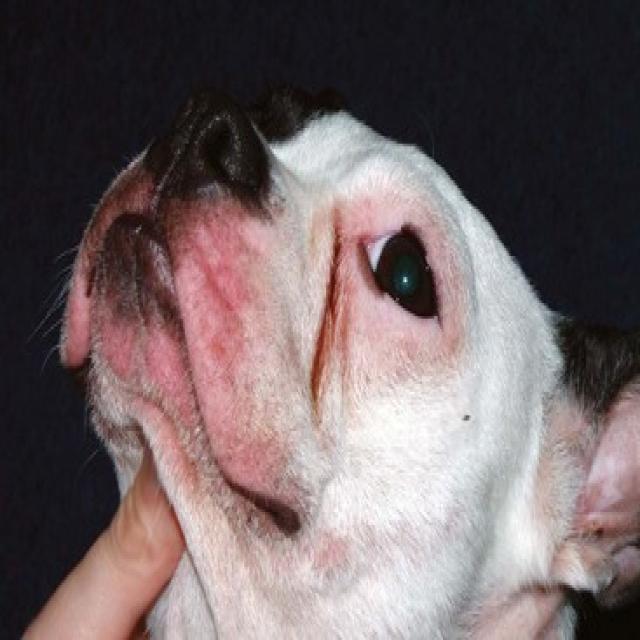
Canine hypersensitivity reaction — allergic skin response with urticaria, erythema, pruritus, and angioedema. May be food, environmental, or flea allergy related.